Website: apple
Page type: billing-address
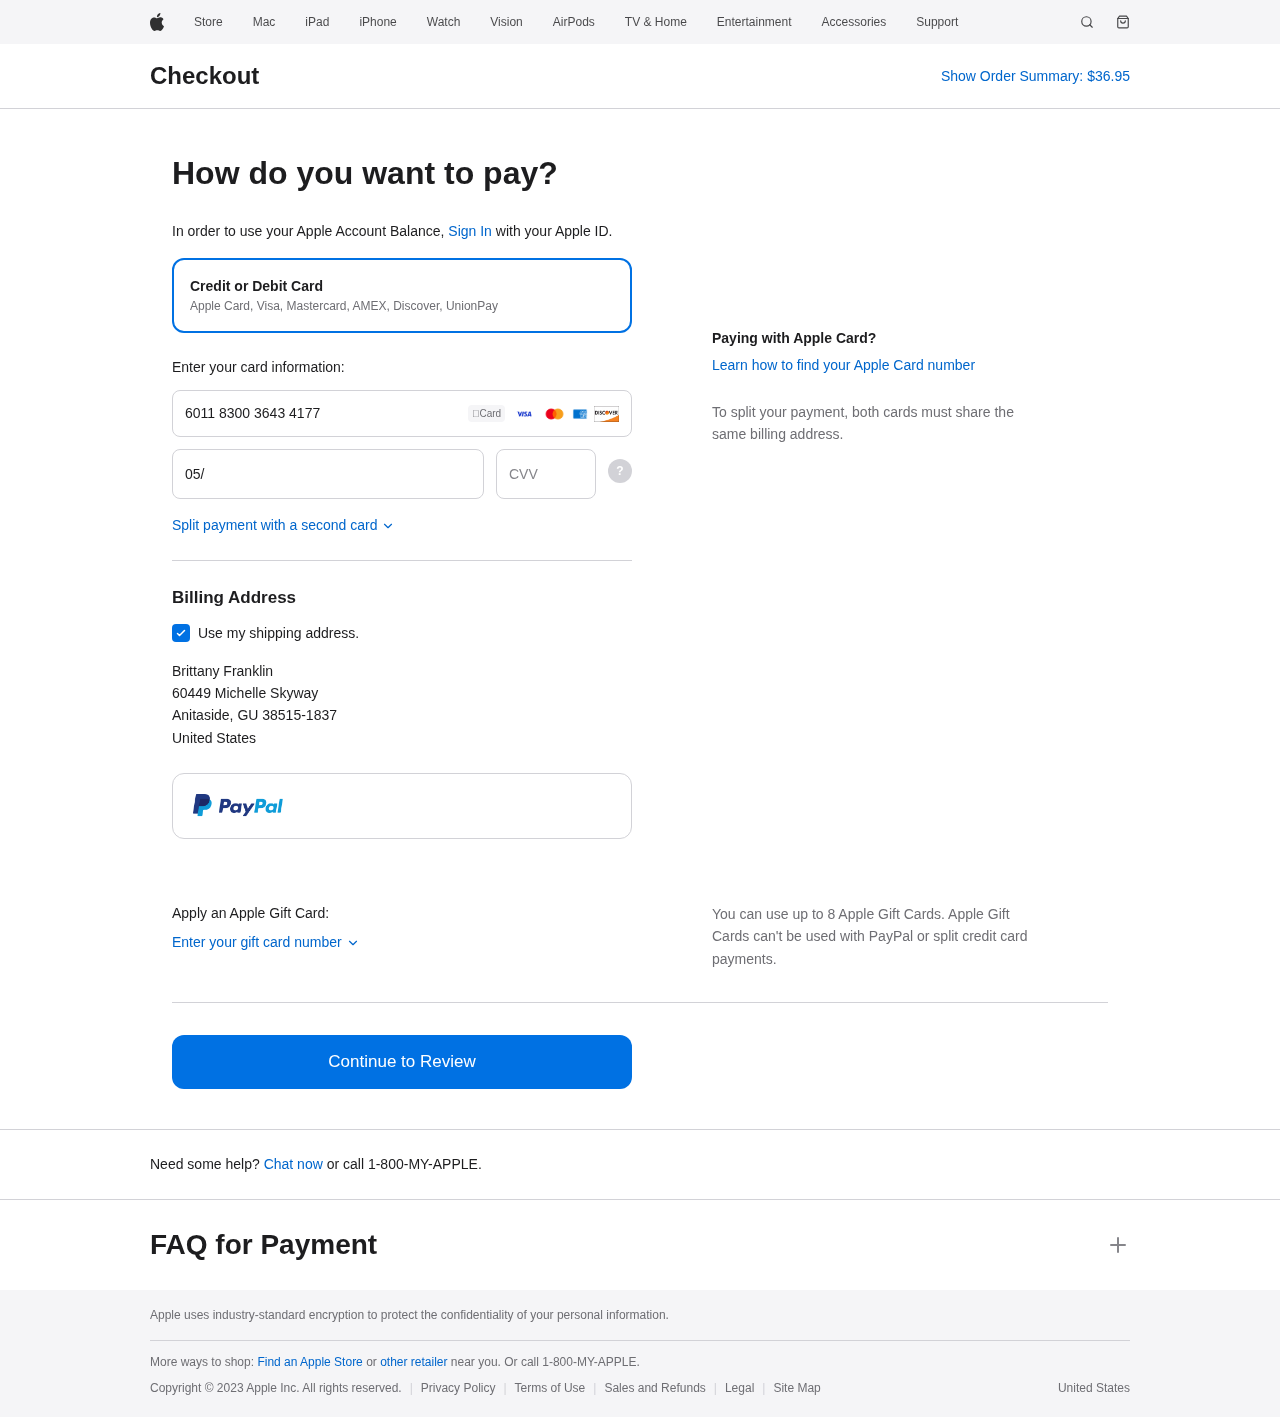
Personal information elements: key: PII_CARD_CVV
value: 904
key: PII_CARD_EXPIRY
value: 05/26
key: PII_CARD_NUMBER
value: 6011 8300 3643 4177
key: PII_CITY
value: Anitaside
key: PII_COUNTRY
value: United States
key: PII_FULLNAME
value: Brittany Franklin
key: PII_POSTCODE_FULL
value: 38515-1837
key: PII_STATE_ABBR
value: GU
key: PII_STREET
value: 60449 Michelle Skyway
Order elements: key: ORDER_TOTAL
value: $36.95